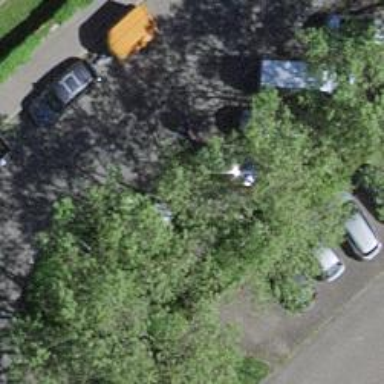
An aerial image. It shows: Recycling container at amenity designated for recycling.